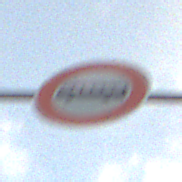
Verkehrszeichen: VerbotKraftomnibusse
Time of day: SunriseSunset
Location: Outdoor (Nature)
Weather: PartlyCloudy
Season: NotSpecified
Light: Natural